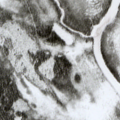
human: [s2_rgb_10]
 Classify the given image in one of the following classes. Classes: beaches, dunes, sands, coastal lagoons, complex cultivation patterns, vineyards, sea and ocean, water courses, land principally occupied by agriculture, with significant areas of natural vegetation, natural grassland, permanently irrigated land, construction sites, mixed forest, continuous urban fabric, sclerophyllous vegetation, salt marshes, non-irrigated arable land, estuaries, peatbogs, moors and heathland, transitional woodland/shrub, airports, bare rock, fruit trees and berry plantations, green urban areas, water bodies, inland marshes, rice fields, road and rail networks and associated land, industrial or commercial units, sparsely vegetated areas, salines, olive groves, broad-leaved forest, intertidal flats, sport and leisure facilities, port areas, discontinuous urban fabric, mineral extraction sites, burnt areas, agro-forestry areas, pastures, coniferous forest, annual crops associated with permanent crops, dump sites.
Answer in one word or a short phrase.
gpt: coniferous forest, mixed forest, transitional woodland/shrub, peatbogs